Question: My copy of Visual Studio 2013 Professional has incorrect syntax highlighting for C++. As visible in the screenshot below, comments starting with '//' are not highlighted, but strings are highlighted as comments.
This is not visible in the image, but comments delimited by '/*' and '*/' are highlighted correctly.

How can I fix this?
Not sure if it is related, but I am running Server 2012 R2 x64.
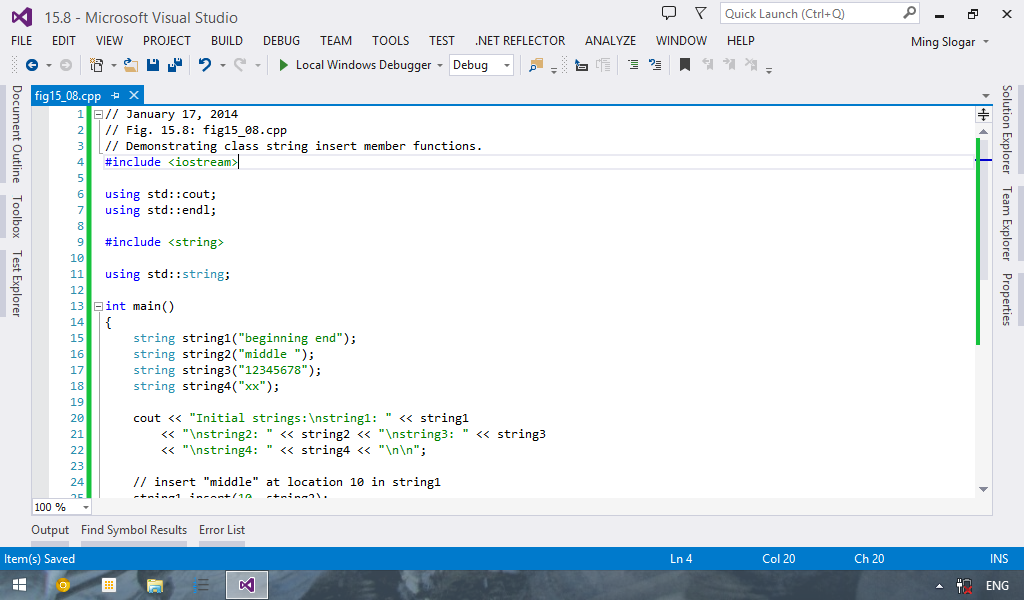
Answer: This is a known issue with VS2013 Update 1 RC:
<URL>
Apparently uninstalling this update fixes the issue.